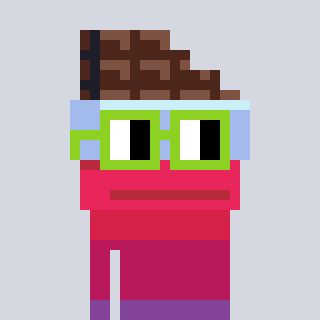
a pixel art character with square light green glasses, a chocolate-shaped head and a yellow-colored body on a cool background